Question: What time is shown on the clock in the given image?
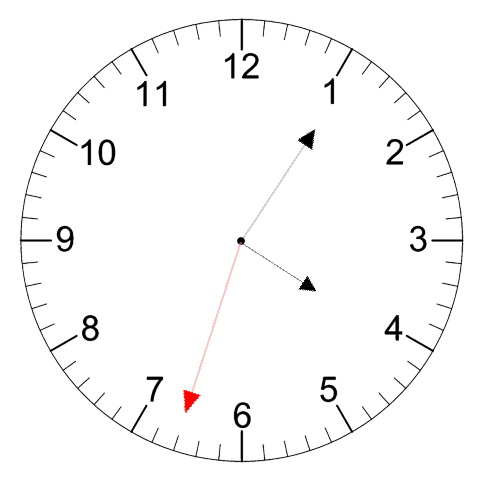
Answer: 04:05:33